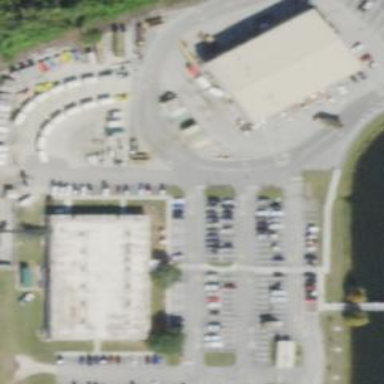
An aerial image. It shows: Parking area with surface.